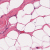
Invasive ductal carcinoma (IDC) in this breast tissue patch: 0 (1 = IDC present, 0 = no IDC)